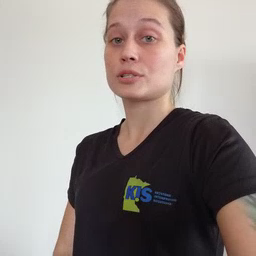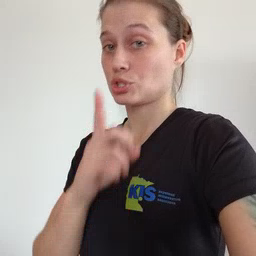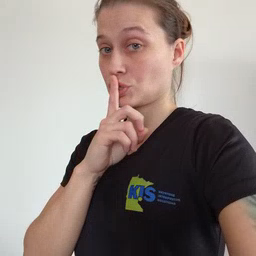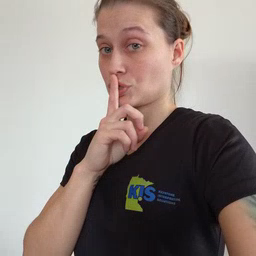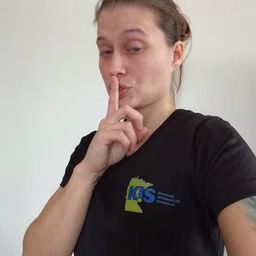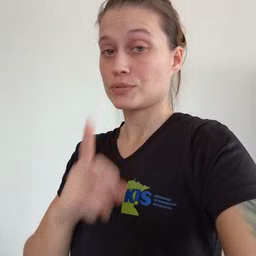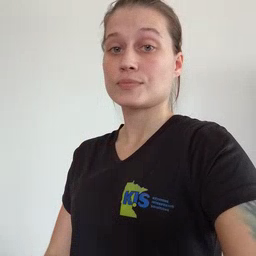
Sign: shhh